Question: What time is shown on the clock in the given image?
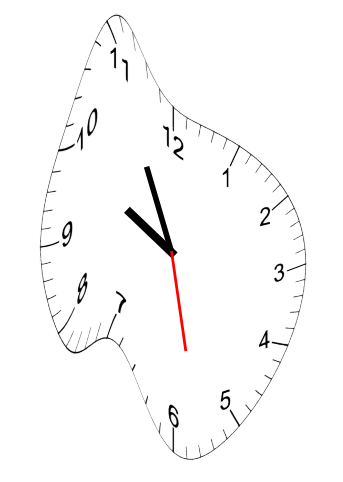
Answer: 09:55:28